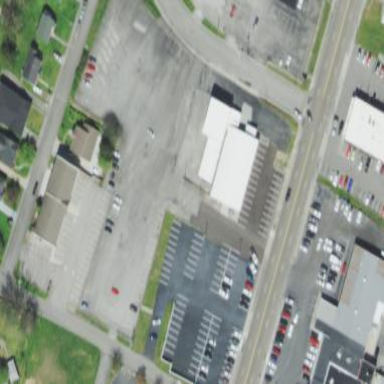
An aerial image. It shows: Commercial area.